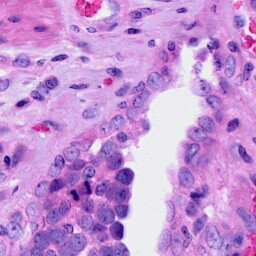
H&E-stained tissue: Ovarian